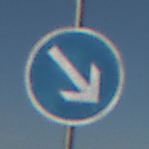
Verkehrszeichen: VorgeschriebeneVorbeifahrtRechts
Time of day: MorningAfternoon
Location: Outdoor (Nature)
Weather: Clear
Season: Autumn
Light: Natural